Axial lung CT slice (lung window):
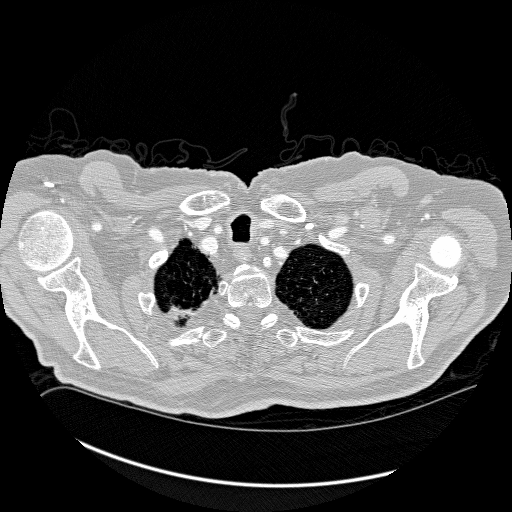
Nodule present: no